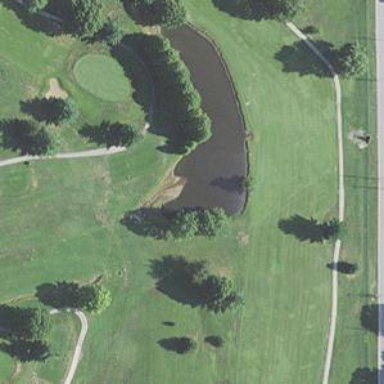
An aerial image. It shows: Picturesque scene of golf course with lateral water hazard.